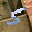
Label: 5